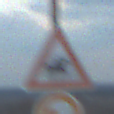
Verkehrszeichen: ReiterLinks
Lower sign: UeberholverbotKraftfahrzeuge
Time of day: SunriseSunset
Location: Outdoor (Beach)
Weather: PartlyCloudy
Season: NotSpecified
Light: Natural